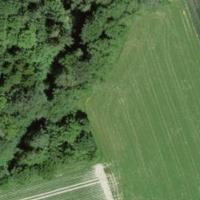
EUNIS habitat code: 52
Species observed at this site:
Linaria vulgaris